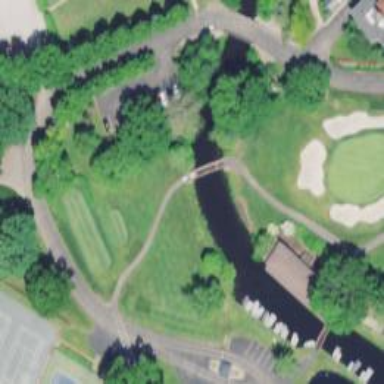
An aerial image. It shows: Path bridge over golf course.